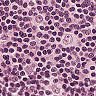
Metastatic tissue present: no